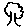
Label: tree